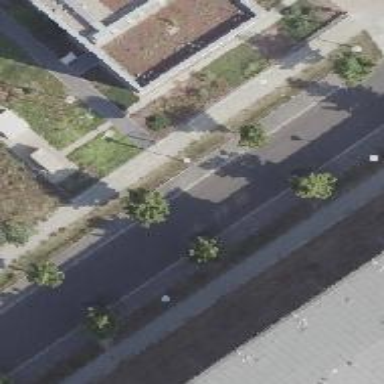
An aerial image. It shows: Footway along the road.